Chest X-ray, AP view. Patient: 22 years old, sex M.
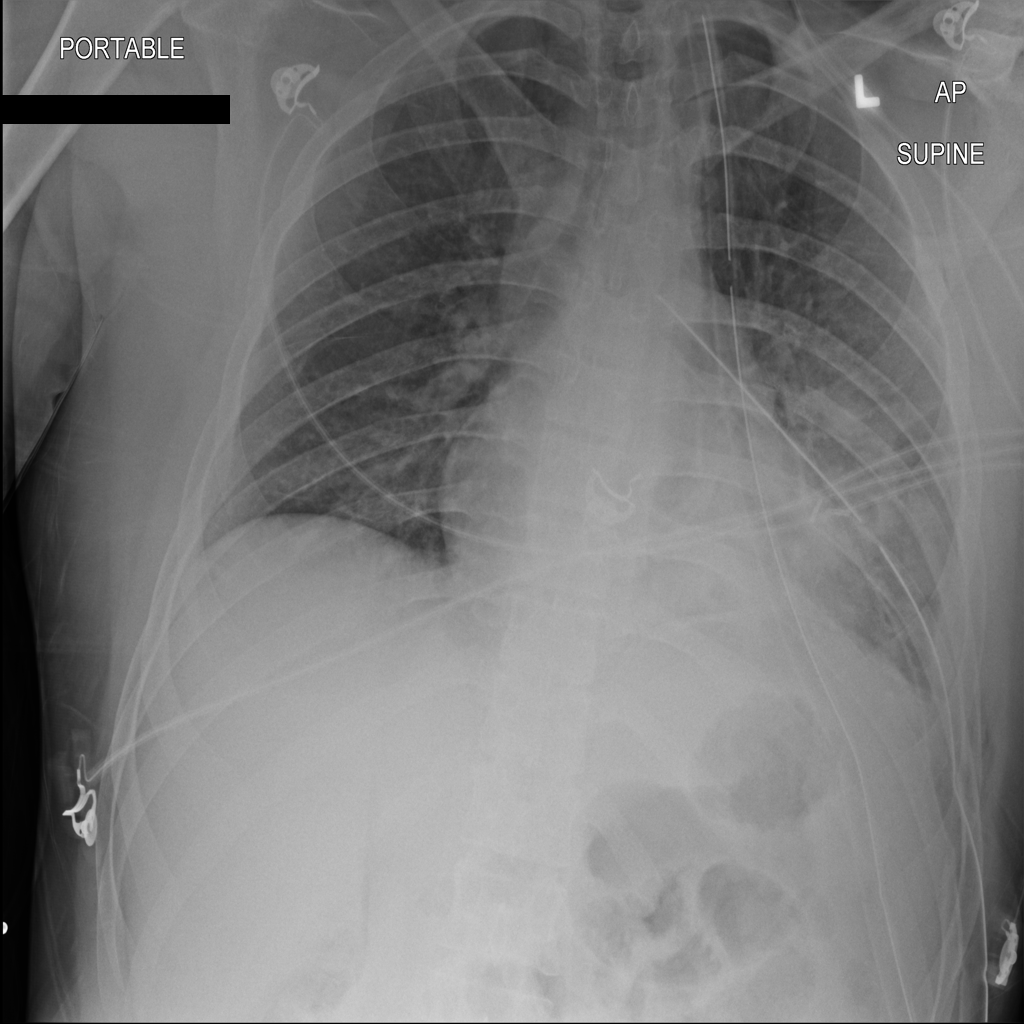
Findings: No Finding